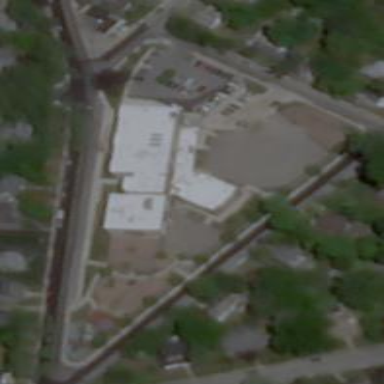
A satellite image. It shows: School.